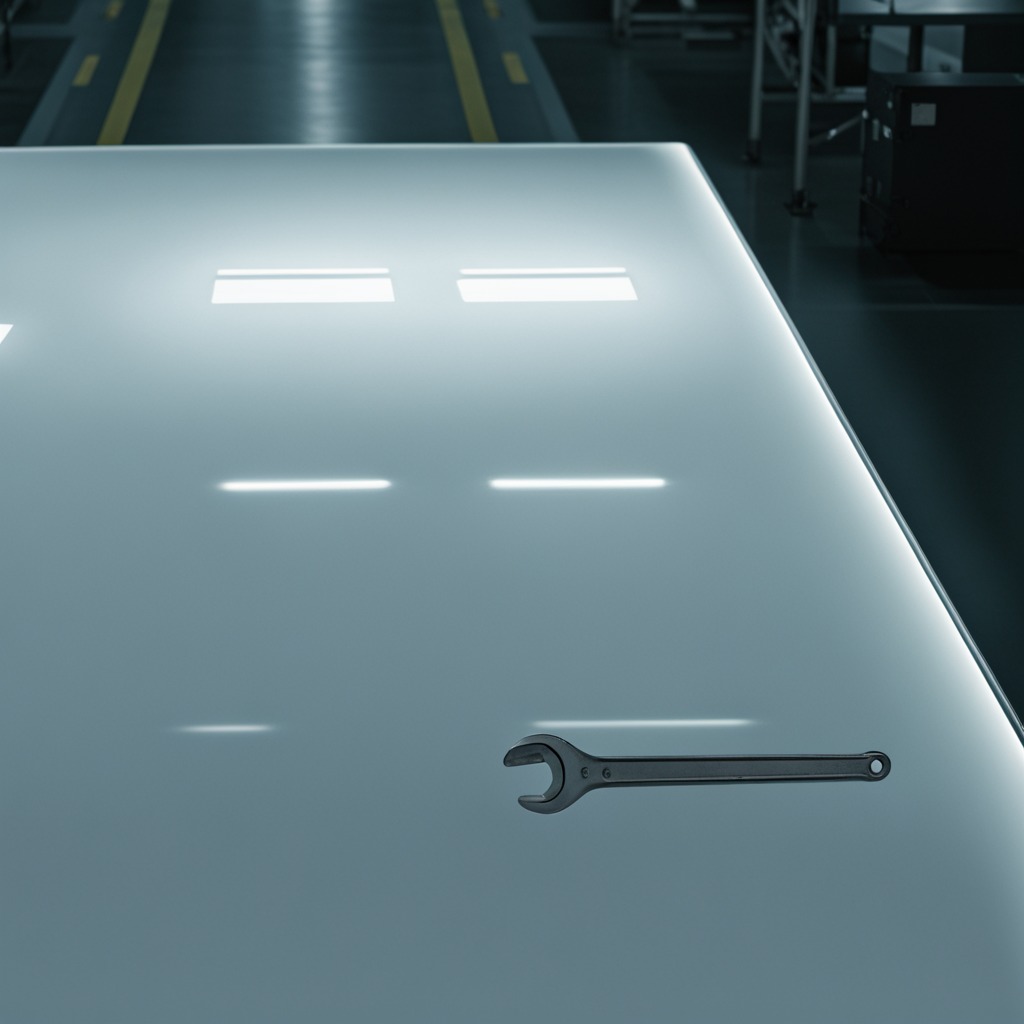
A wrench is lying on the high-gloss table in a ship maintenance bay industrial lighting.